Question: I'm testing a html email is... Outlook, and it's adding a bizarre unwanted margin to the right of my tables.
The two tables should line up side-by-side, 200px each in a 400px parent table (which collapses to 200px on mobile).
The first clue to Outlook's behavior is that the tables are no longer side-by-side. And when the text is selected the added margin is clearly showing:

Any ideas at all? Here's my code - as you can see I've tried pretty much everything I can think of!!!
'''
<table width="400" border="0" cellspacing="0" cellpadding="0" style="border-collapse:collapse; margin-right: none; witdh: 200px">
<tr style="border-collapse:collapse; margin-right: none; witdh: 400px">
<td style="border-collapse:collapse; margin-right: none; witdh: 400px">
<table width="200" border="0" cellspacing="0" cellpadding="0" align="left" style="border-collapse:collapse; margin-right: none; witdh: 200px;">
<tr style="border-collapse:collapse; margin-right: none; witdh: 200px">
<td style="border-collapse:collapse; margin-right: none; witdh: 200px">Box;</td>
</tr>
</table><table width="200" border="0" cellspacing="0" cellpadding="0" align="left" style="border-collapse:collapse; margin-right: none; witdh: 200px;">
<tr style="border-collapse:collapse; margin-right: none; witdh: 200px">
<td style="border-collapse:collapse; margin-right: none; witdh: 200px">Box;</td>
</tr>
</table>
</td>
</tr>
</table>
'''
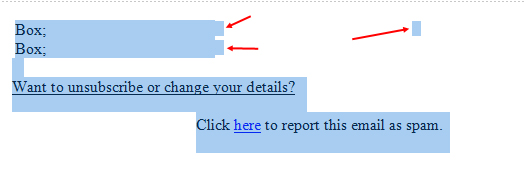
Answer: Found a solution! I was having the same problem - I was following the tip for responsive layouts from Campaign Monitor and they do recommend tables side-by-side. Also, form my experience, I can not get to have '<td>' behave like rows on iOS Mail (works on Mobile Safari, but no longer works when you send it on an email).
Some more googling and I came to a solution: <URL>. Check step 3. It works!